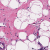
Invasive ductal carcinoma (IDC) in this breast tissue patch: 0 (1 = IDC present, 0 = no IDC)